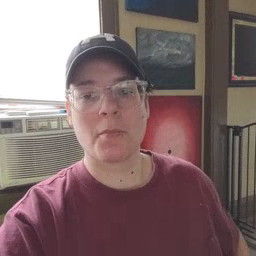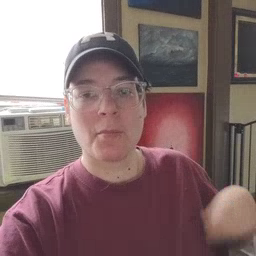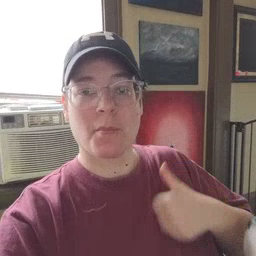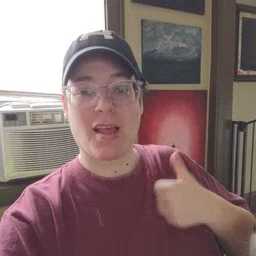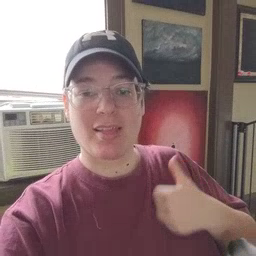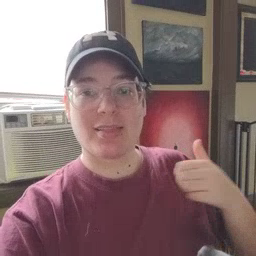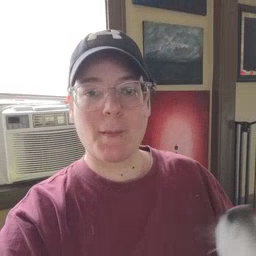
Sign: bath